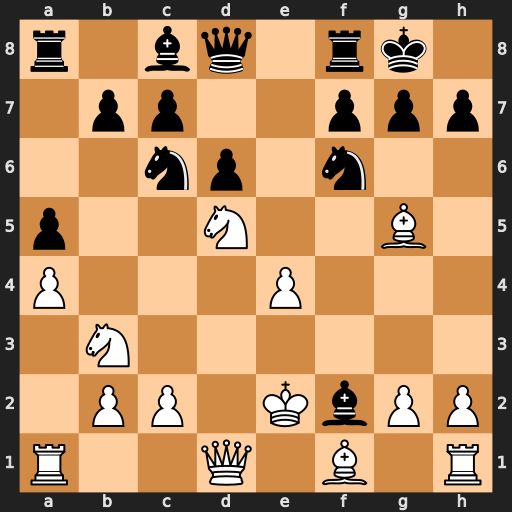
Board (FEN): r1bq1rk1/1pp2ppp/2np1n2/p2N2B1/P3P3/1N6/1PP1KbPP/R2Q1B1R
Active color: w
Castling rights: -
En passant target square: -
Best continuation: Bxf6 gxf6 Kxf2